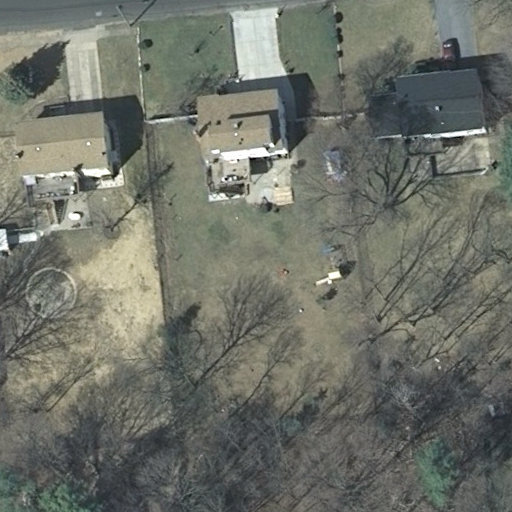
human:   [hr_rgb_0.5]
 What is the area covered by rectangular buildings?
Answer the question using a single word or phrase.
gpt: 258m2

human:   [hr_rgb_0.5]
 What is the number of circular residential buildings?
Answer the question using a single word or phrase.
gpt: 0

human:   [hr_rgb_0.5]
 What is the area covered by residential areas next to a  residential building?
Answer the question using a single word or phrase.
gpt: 10611m2

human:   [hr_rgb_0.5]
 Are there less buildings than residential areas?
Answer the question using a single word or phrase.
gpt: no

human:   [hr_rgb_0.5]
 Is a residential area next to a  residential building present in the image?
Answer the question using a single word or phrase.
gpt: yes

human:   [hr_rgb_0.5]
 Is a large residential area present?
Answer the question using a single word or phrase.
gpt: yes

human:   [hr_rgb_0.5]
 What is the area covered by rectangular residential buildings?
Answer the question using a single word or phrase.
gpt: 258m2

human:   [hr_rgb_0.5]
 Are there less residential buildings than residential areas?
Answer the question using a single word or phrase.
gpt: no

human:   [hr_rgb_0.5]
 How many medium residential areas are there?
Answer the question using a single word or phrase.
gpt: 0

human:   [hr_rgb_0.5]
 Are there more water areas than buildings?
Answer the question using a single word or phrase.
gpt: no

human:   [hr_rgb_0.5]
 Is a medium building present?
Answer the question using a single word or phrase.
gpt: yes

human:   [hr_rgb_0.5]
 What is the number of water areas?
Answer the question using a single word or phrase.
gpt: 0

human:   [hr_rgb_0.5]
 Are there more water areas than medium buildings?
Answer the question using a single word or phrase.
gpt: no

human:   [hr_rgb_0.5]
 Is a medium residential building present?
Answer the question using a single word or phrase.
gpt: yes

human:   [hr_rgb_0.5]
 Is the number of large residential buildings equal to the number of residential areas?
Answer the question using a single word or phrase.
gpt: no

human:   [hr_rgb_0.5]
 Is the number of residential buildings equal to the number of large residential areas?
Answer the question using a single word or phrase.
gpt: no

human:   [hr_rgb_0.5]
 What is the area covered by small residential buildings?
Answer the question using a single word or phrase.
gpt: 0m2

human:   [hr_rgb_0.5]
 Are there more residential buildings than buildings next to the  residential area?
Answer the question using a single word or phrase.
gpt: no

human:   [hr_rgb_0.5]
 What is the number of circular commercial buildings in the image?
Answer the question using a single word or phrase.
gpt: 0

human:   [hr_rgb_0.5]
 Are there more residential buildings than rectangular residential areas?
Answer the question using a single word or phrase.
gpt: yes

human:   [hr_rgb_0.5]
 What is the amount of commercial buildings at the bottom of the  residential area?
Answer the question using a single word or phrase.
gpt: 0

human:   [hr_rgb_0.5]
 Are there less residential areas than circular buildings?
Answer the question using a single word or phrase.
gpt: no

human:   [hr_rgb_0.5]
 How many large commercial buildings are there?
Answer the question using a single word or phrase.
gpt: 0

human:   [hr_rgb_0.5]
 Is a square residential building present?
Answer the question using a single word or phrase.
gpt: no

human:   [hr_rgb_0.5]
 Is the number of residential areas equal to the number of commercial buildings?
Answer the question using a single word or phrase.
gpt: no

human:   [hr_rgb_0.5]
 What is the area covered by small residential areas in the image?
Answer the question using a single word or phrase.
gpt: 0m2

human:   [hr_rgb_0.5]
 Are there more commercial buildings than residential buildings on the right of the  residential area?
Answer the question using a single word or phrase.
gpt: no

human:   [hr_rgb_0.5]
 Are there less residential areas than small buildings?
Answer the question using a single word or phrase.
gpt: no

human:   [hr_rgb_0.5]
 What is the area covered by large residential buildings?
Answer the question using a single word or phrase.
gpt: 0m2

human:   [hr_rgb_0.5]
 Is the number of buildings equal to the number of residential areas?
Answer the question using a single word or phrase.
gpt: no

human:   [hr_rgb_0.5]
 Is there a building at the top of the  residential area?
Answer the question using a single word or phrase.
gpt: yes

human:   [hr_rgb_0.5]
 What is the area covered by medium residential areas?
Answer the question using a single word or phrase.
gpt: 0m2

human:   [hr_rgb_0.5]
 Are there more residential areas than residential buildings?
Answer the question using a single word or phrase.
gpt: no

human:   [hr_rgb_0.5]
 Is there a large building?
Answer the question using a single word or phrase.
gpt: no

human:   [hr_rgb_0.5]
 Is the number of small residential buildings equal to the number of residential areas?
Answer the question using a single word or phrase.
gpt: no

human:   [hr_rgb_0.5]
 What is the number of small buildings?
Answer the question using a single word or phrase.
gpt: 0